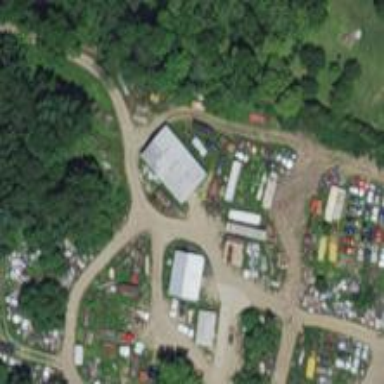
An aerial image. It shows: Scrap yard situated in industrial area.